Field crop: maize
Growth stage: 2
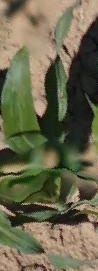
Species: maize